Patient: sex M, age 74
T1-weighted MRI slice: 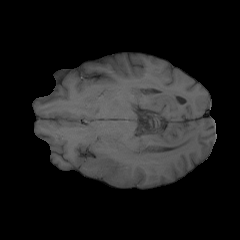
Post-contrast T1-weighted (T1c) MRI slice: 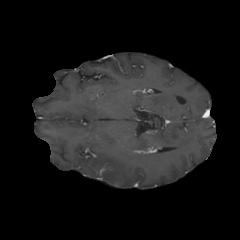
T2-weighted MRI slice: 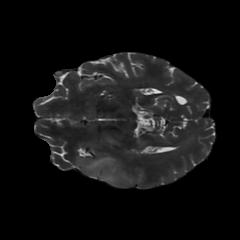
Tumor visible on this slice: yes
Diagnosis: Astrocytoma, IDH-wildtype
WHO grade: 3